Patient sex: F
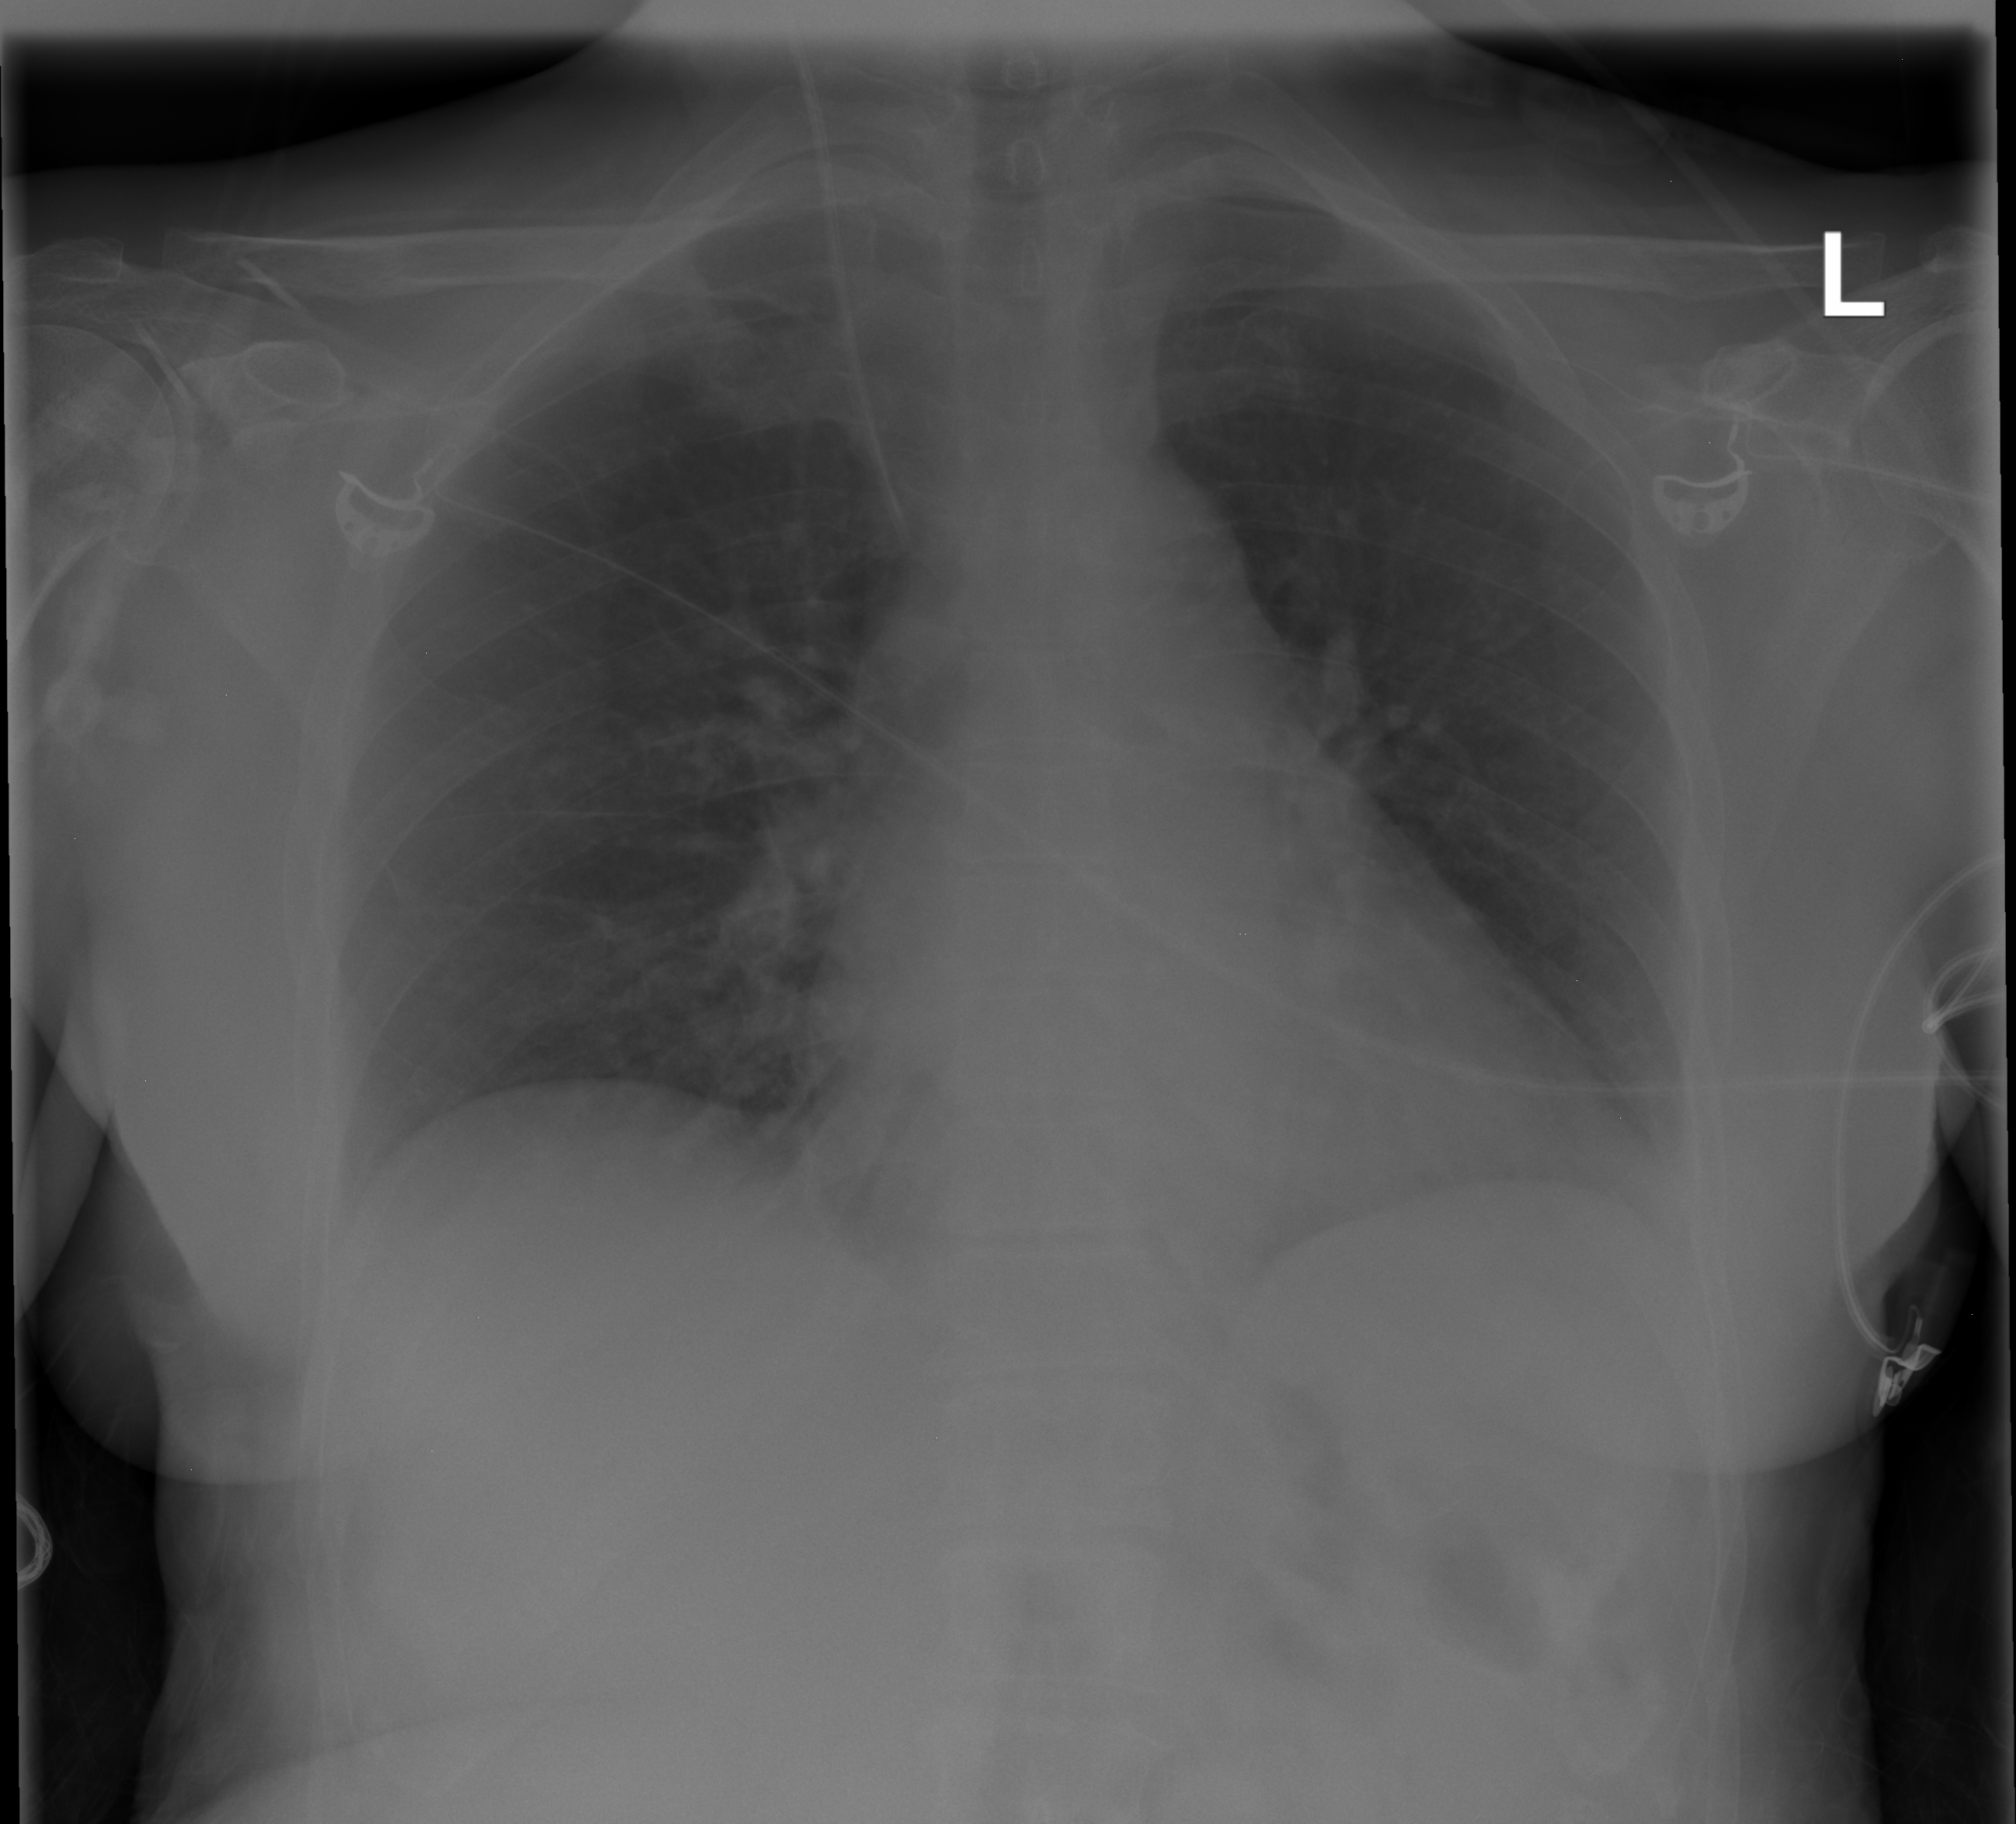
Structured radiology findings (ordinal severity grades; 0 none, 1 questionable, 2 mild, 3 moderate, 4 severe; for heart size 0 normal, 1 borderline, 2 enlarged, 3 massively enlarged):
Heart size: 2
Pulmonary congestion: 0
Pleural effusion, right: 0
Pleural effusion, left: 1
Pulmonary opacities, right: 0
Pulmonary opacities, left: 0
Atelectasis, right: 0
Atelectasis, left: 2